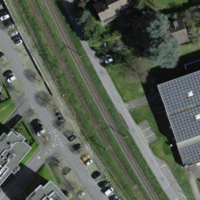
EUNIS habitat code: 54
Species observed at this site:
Corylus avellana